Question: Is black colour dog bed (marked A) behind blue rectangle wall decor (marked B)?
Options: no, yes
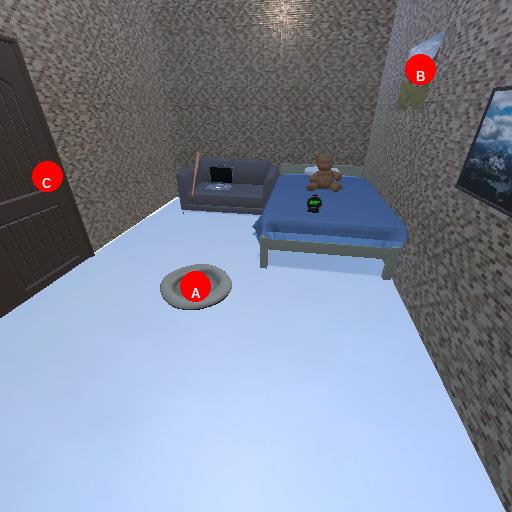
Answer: no